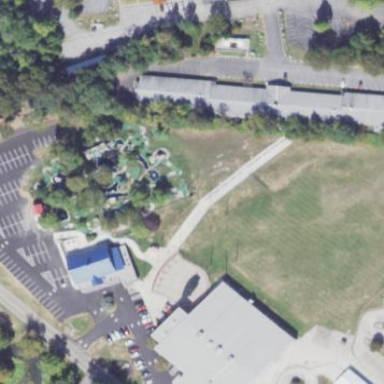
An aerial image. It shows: Miniature golf leisure land.